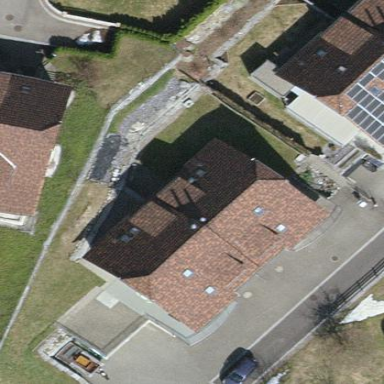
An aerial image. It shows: Semi-detached house.